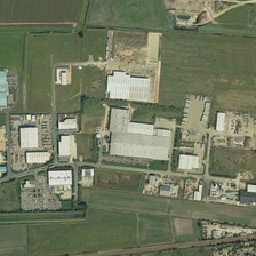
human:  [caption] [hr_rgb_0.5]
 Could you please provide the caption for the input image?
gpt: Some industrial buildings are surrounded by green grass.

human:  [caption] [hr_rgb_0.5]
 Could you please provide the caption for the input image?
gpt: The streets were lined up with industrial houses.

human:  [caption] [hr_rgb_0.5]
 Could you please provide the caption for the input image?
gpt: The streets were lined up with industrial buildings.

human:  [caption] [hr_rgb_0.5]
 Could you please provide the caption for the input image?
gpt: many fields near the industrial area near the road .

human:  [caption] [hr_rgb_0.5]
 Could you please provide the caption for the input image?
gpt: Some industrial buildings are surrounded by green grasslands.